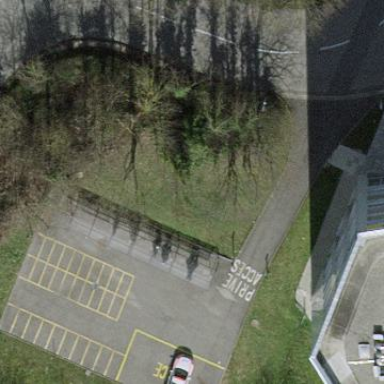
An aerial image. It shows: Parking area with surface.